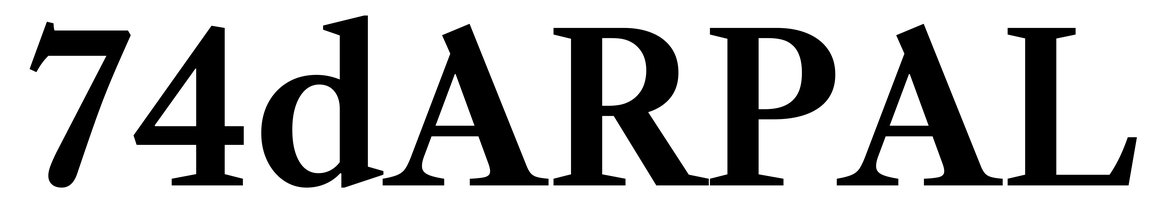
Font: LibreCaslonText_SemiBold